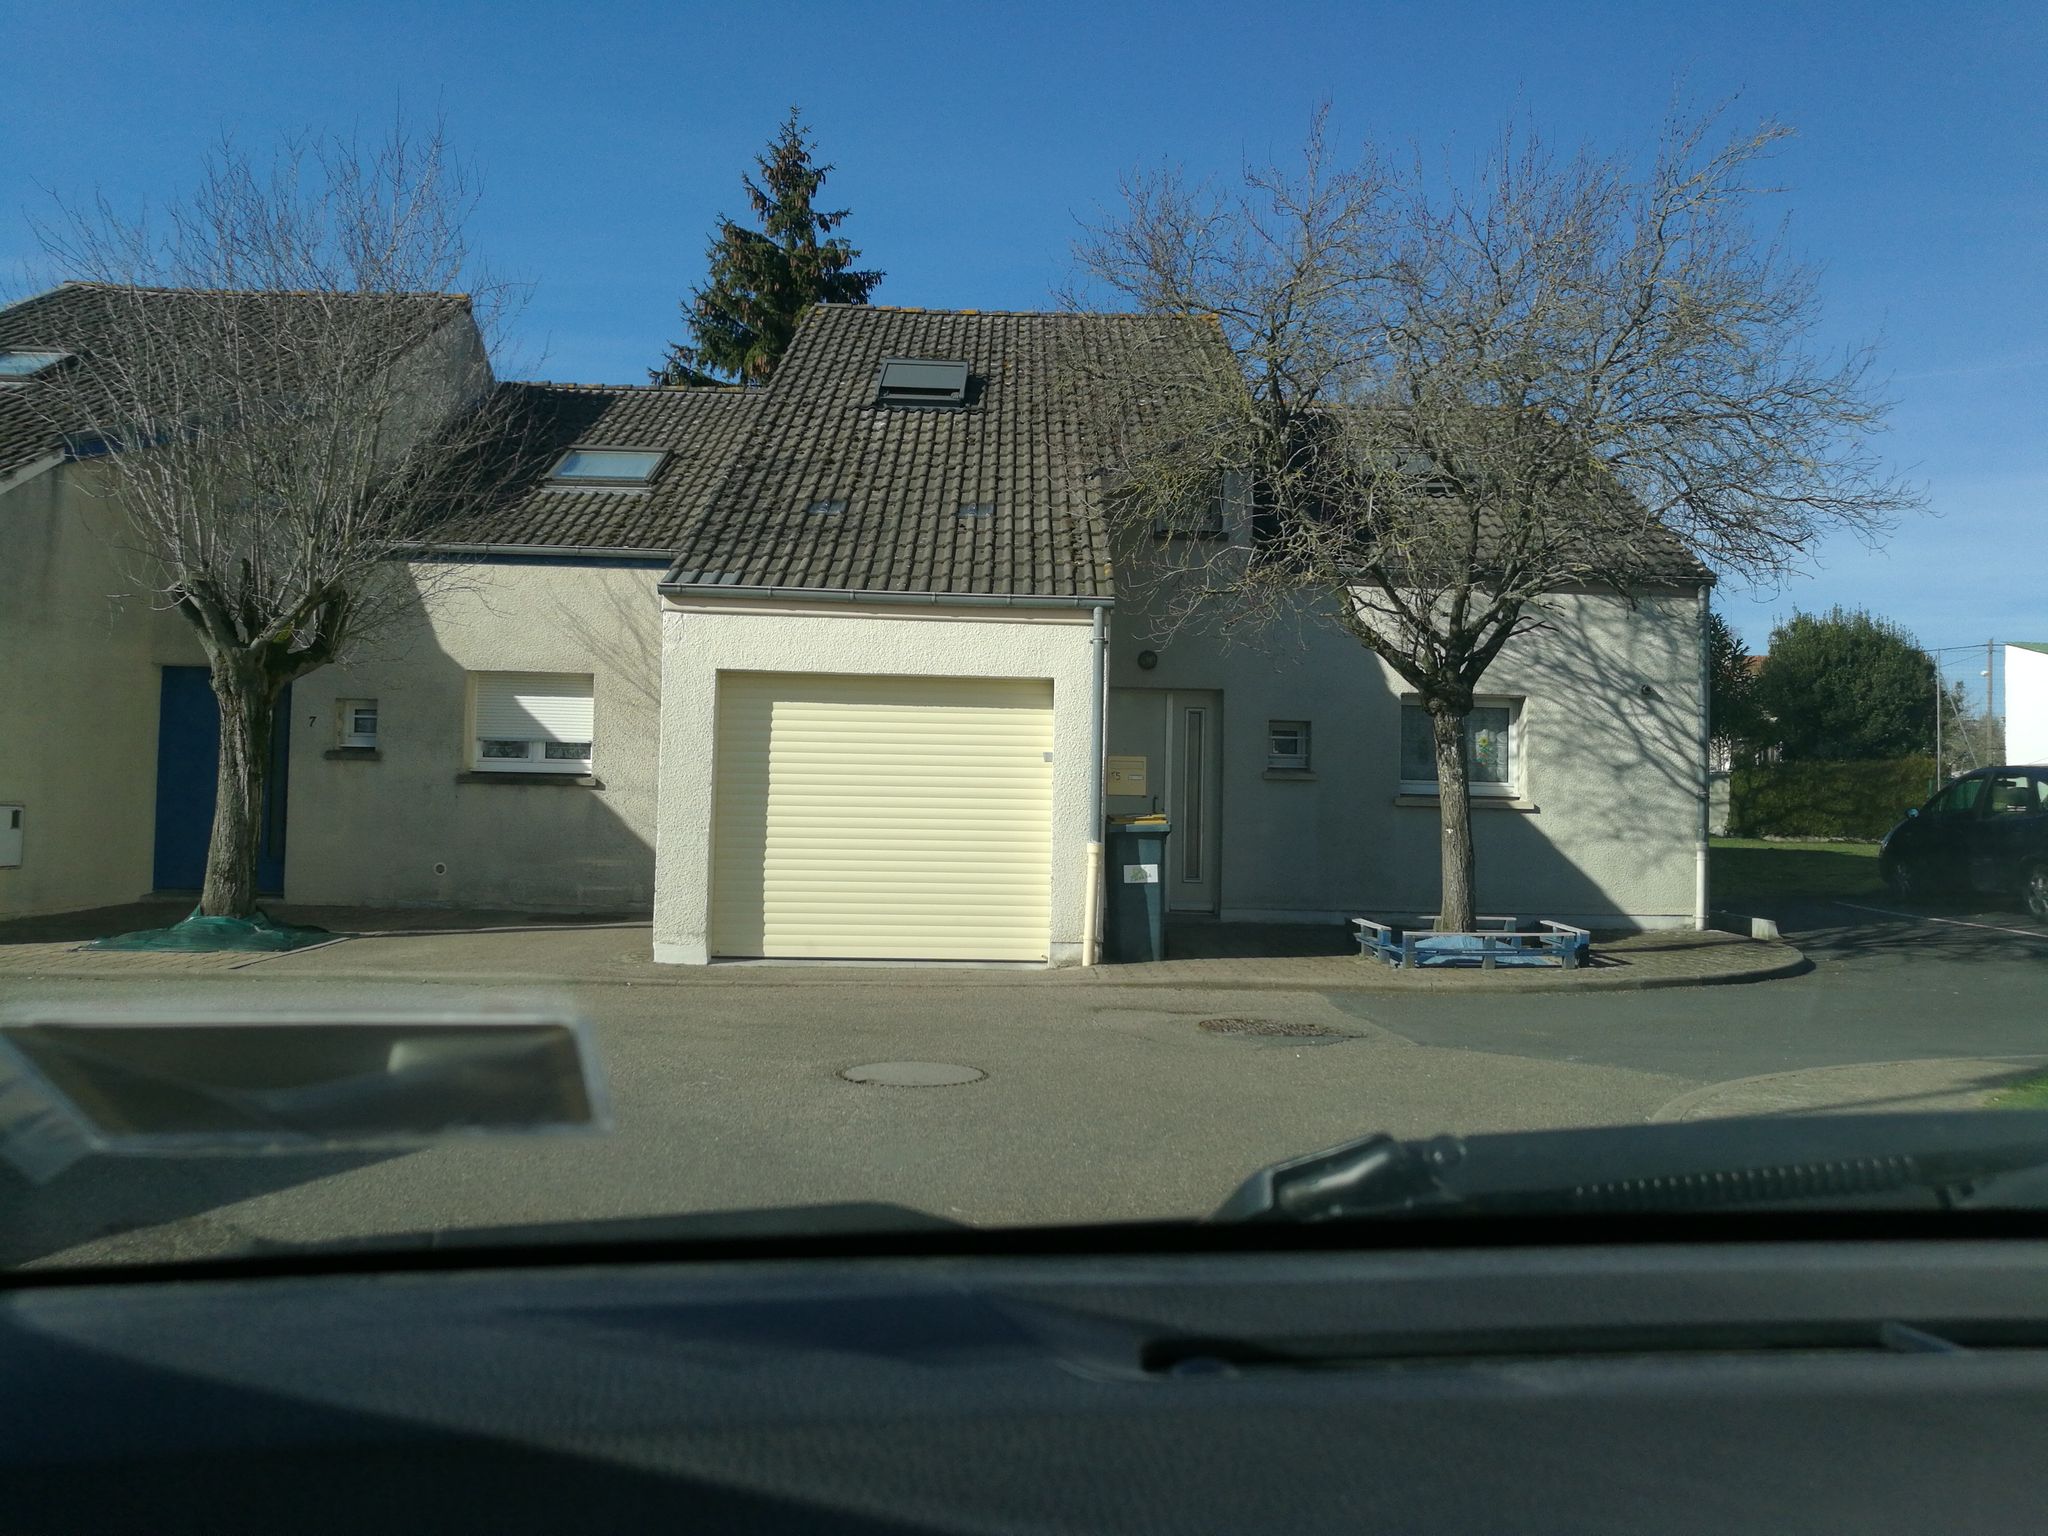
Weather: snowy
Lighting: day
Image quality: good
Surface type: driving surface
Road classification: residential
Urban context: urban centre
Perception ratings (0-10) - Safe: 6.46, Lively: 5.32, Beautiful: 4.36, Boring: 5.32, Depressing: 6.7, Wealthy: 0.88